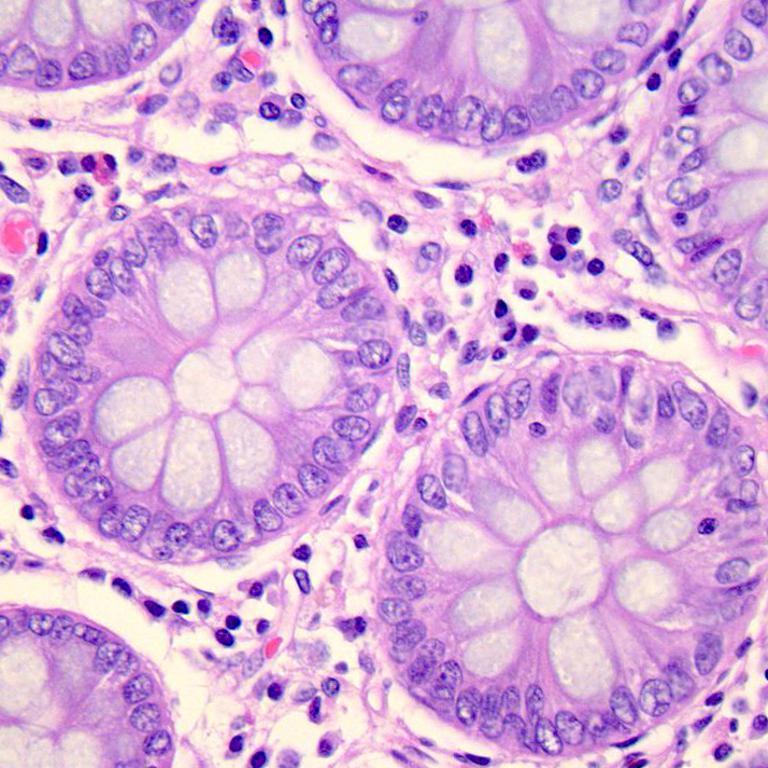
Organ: colon
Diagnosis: benign